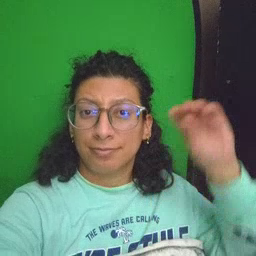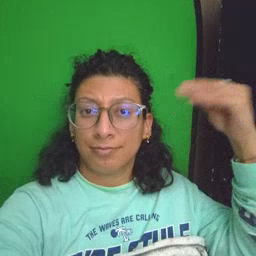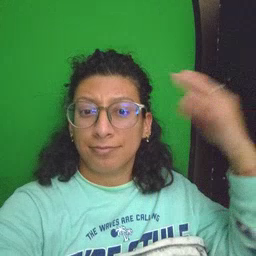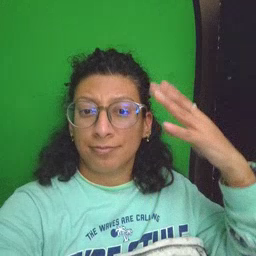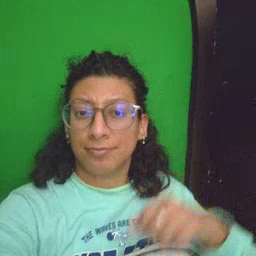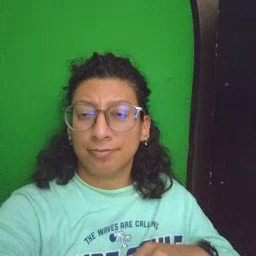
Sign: sun